На клине, образующем угол $\alpha$ с горизонтальной плоскостью, лежит грузик $A$, связанный нерастяжимой нитью с точкой $B$ на вертикальной плоскости (см. рис.). Клин начинает двигаться вправо с постоянным ускорением $\alpha$.
Какова траектория грузика?
Как он движется по этой траектории?
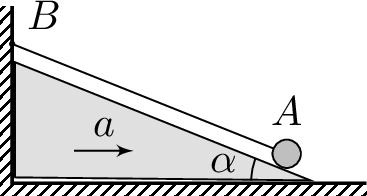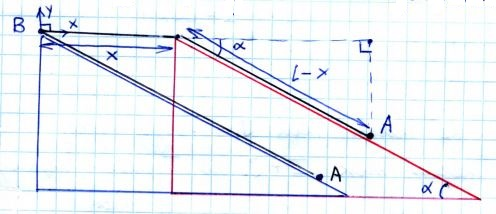
Какова траектория грузика?
Решение: За время $t$ клин смещается на расстояние $x(t)=\frac{at^2}{2}$ при движении с ускорением $a$.Пусть длина нити $L$. Введем координаты $x, y$ с началом в точке $B$ (см. рисунок).  В момент времени $t$ координаты грузика $A$ равны:$$(x(t)+(L-x(t))\cos\alpha; -(L-x(t)\sin\alpha))=\\=x(t)\cdot (1-\cos\alpha,\sin\alpha)+(L\cos\alpha,-L\sin\alpha)=\\=\frac{at^2}{2}\cdot(1-\cos\alpha,\sin\alpha)+L\cdot (\cos\alpha,-\sin\alpha).$$Координаты шарика линейно зависят от $x(t)$, следовательно он движется по прямой, параллельно вектору $(1-\cos\alpha,\sin\alpha)$.
Ответ: Шарик движется по прямой, параллельно вектору $(1-\cos\alpha,\sin\alpha)$.

Как он движется по этой траектории?
Решение: Производная координат шарика по времени равна $at(1-\cos\alpha, \sin\alpha)$. Поэтому шарик движется равноускоренно с ускорением $a(1-\cos\alpha, \sin\alpha)$.Абсолютная величина ускорение равна$$a\sqrt{(1-\cos\alpha)^2+\sin^2\alpha}=a\sqrt{1-2\cos\alpha+\cos^2\alpha+\sin^2\alpha}=\\=a\sqrt{2(1-\cos\alpha)}=a\sqrt{2\cdot 2\sin^2\frac{\alpha}{2}}=2a\sin\frac{\alpha}{2}.$$
Ответ: Шарик движется равноускоренно с абсолютным ускорением $2a\sin\frac{\alpha}{2}$.
Темы:
T, Механика, Кинематика, Движение связанных тел, Всероссийские, Ускорение